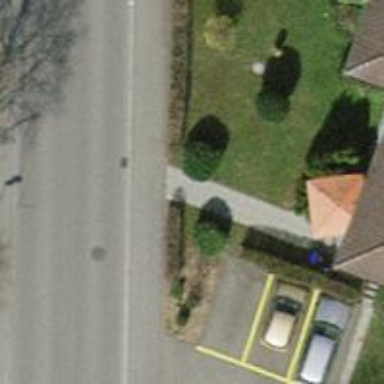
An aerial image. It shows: Sidewalk along the footway.